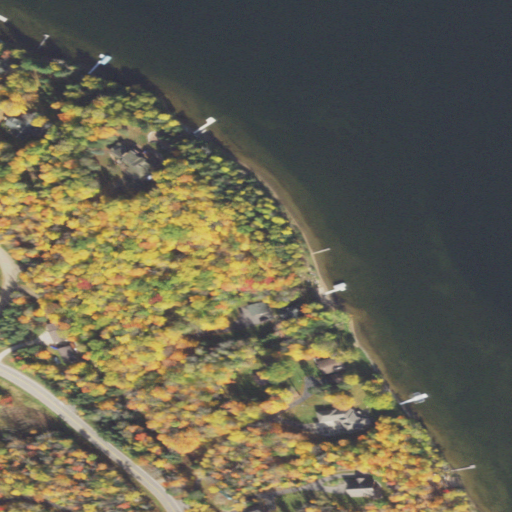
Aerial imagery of cape in Minnesota named Moose Point containing open water, deciduous forest, open development, mixed forest, low intensity development, herbaceous wetlands, medium intensity development, and pasture